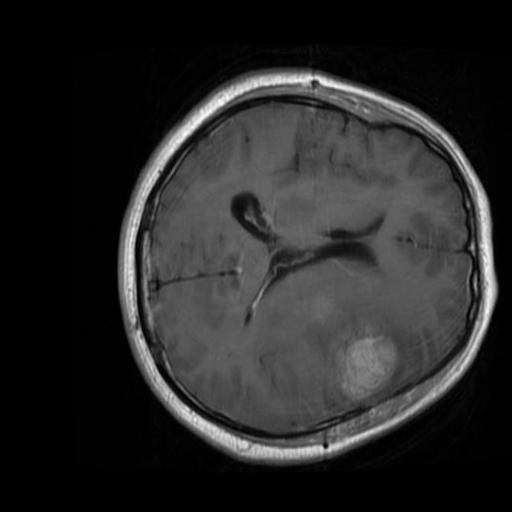
Label: brain_menin